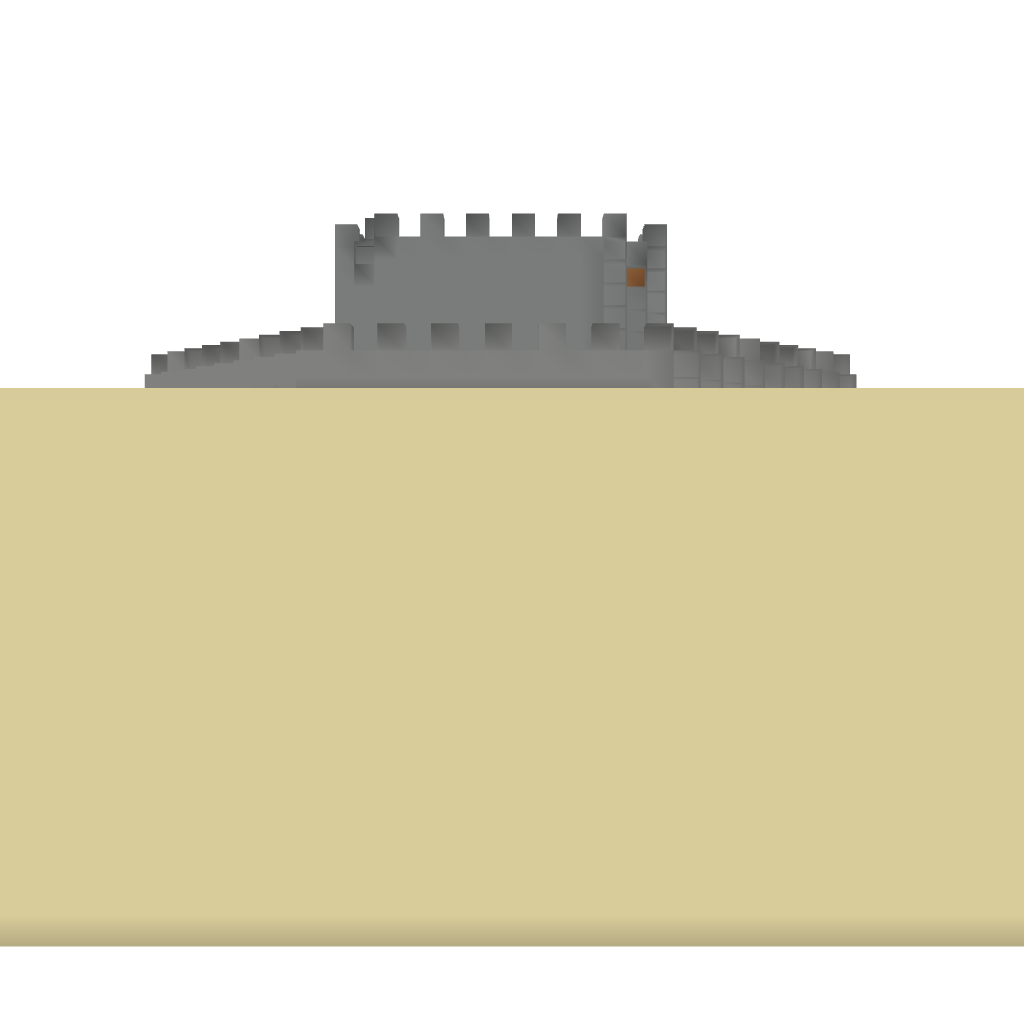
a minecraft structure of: PVP Fort